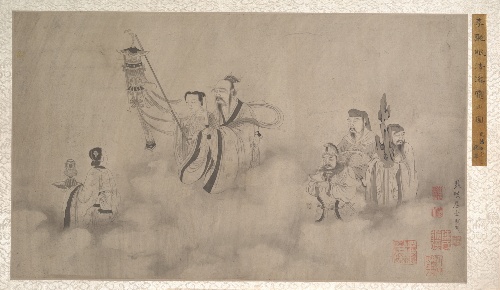
Title: 明/清   佚名   舊傳李公麟   法海靈山圖   冊|Procession of Arhats
Artist: Unidentified artist
Object type: Album
Classification: Paintings
Medium: Album of ten leaves; ink on silk
Culture: China
Period: Ming (1368–1644) or Qing (1644–1911) dynasty
Dimensions: (a): 11 7/8 x 20 in. (30.2 x 50.8 cm); (b): 11 x 10 in. (27.9 x 25.4 cm); (c): 11 3/4 x 16 1/4 in. (29.8 x 41.3 cm); (d) 11 7/8 x 14 5/8 in. (30.2 x 37.1 cm); (e) 11 7/8 x 21 3/8 in. (30.2 x 54.3 cm); (f) 11 7/8 x 17 3/4 in. (30.2 x 45.1 cm); (g) 11 7/8 x 14 1/2 in. (30.2 x 36.8 cm); (h) 11 3/4 x 11 1/8 in. (29.8 x 28.3 cm); (i) 11 7/8 x 12 3/4 in. (30.2 x 32.4 cm); (j) 11 7/8 x 14 1/8 in. (30.2 x 35.9 cm)
Department: Asian Art
Credit line: John Stewart Kennedy Fund, 1913
Accession year: 1913
Repository: Metropolitan Museum of Art, New York, NY
Tags: Lanterns|Men|Women